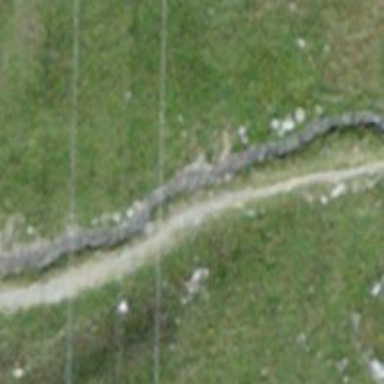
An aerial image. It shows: Path.